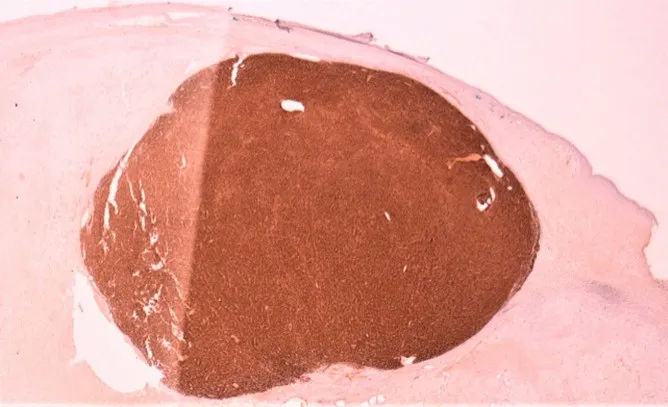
low power view demonstrating diffuse expression of CD138 by the tumoral cells (magnification x4).
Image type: pathology (immunostaining)